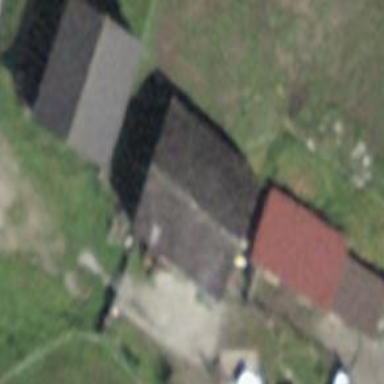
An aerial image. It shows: Cabin.